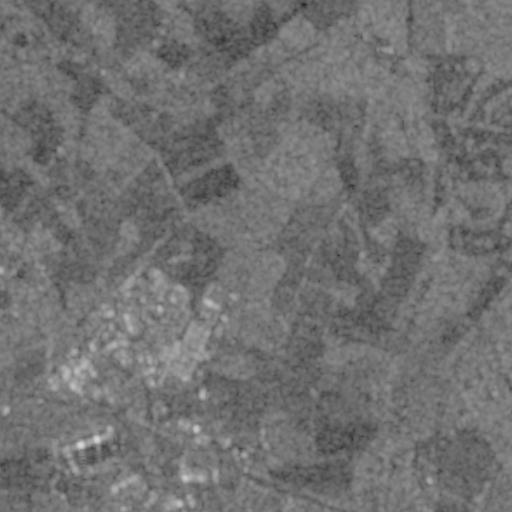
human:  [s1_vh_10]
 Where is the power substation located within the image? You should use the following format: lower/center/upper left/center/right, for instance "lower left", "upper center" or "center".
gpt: The power substation is located in the lower center of the image.
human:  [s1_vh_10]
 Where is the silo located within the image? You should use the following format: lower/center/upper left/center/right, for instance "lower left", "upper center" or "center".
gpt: The silo is located in the lower right of the image.
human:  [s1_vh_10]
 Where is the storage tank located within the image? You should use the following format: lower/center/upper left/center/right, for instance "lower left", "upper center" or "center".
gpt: The storage tank is located in the lower left of the image.
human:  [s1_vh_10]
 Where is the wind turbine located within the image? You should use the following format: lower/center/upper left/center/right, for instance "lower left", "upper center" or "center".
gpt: The wind turbine is located in the lower center of the image.
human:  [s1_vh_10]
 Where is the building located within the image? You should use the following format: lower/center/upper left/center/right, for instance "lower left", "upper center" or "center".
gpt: There is no building in the image.

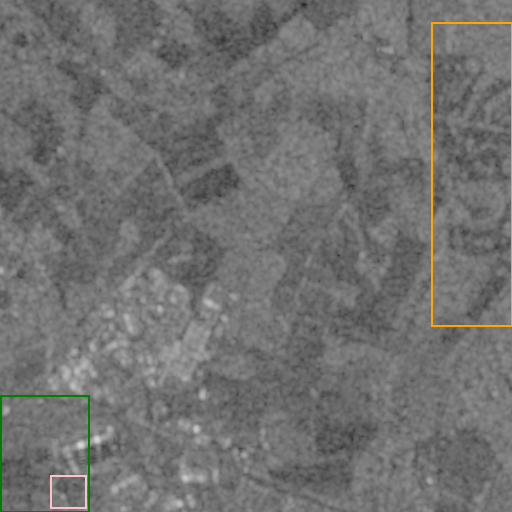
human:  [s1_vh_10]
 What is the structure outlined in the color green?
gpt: The structure outlined in green is a crop field.
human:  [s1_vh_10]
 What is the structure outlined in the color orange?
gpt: The structure outlined in orange is a park.
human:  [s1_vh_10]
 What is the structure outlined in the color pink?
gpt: The structure outlined in pink is a parking lot.
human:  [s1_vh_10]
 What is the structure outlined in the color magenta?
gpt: There is no magenta outline.